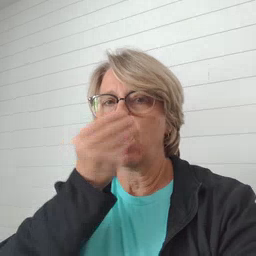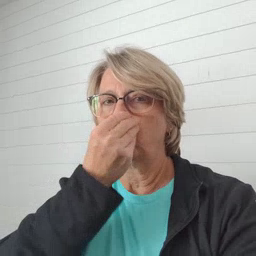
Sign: flower